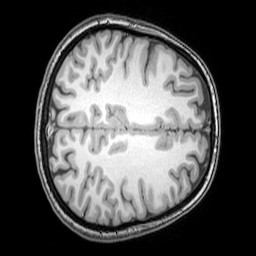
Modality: T1w
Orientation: axial
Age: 21
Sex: female
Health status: healthy
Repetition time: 0.081 s
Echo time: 0.037 s